Question:
I'm trying to use dense_rank() function over the pagename column after the data is ordered by time_id.
Expected output in rank column, rn, is: [1,2,2,3,4].
Currently I wrote it as:
'''
with tbl2 as
(select UID, pagename, date_id, time_id, source--, dense_rank() over(partition by UID order by pagename) as rn
from tbl1
order by time_id)
select *, dense_rank() over(partition by UID order by time_id, pagename) as rn
from tbl2
'''
Any help would be appreciated
Edit 1: What I am trying to achieve here is to give ranks, as per the user on-screen action flow, to the pages that are visited. Suppose if the same page 'A' is visited back after visiting a different page 'B' then the ranks for these page visits A, B, A will be 1,2,3 (note that the same page A has different ranks 1 & 3)
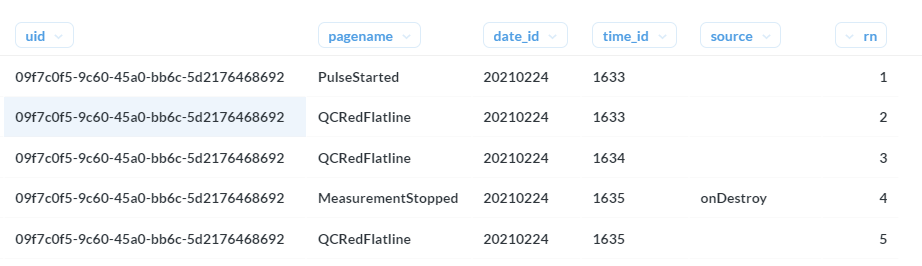
Answer: <URL>
'''
SELECT
*,
SUM(is_diff) OVER (ORDER BY date_id, time_id, page)
FROM (
SELECT
*,
CASE WHEN page = lag(page) over (order by date_id, time_id) THEN 0 ELSE 1 END as is_diff
FROM mytable
)s
'''
This looks exactly like a problem I asked some years ago: <URL>
You want to execute a window function on columns '(uuid, page)' but want to keep the current order which is given by unrelated columns '(date_id, time_id)'.
The problem is, that 'PARTITION BY' orders the records before the 'ORDER BY' clause. So, it defines the primary order and this is not expected.
Once I found a solution for that. I adapted it to your used case. Please read the explanation over there: <URL>
Interesting part: Your special 'rank()' case is not explicitly required in the query, because my solution creates that out-of-the-box ("by accident" so-to-speak ;) ).